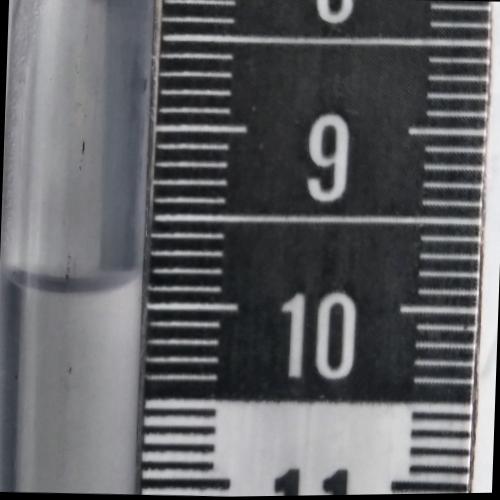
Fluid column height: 9.9 cm